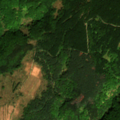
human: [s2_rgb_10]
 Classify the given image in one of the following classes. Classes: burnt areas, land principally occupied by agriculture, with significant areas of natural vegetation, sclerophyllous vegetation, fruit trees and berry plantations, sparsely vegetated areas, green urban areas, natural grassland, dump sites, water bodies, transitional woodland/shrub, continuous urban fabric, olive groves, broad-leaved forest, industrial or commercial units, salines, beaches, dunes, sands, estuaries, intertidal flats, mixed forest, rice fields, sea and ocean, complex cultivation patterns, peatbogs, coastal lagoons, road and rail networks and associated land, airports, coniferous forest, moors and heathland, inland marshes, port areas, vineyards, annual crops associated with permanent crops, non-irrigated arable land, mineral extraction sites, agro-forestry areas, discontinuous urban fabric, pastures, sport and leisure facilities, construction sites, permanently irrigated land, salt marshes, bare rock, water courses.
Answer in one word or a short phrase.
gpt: pastures, complex cultivation patterns, broad-leaved forest, coniferous forest, mixed forest